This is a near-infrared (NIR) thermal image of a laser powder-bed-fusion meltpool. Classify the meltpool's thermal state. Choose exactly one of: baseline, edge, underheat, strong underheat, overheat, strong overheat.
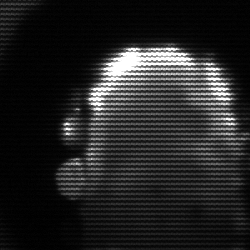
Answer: baseline